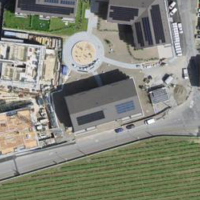
EUNIS habitat code: 54
Species observed at this site:
Melittis melissophyllum